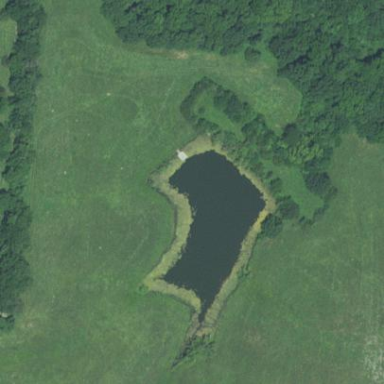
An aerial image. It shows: Pond surrounded by natural water.